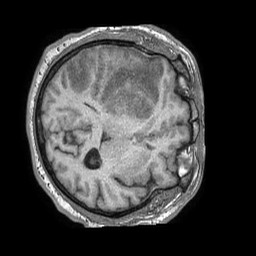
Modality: T1w
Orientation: axial
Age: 53
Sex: male
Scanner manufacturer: philips
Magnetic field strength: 1.5 T
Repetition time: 0.007681 s
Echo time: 0.003497 s